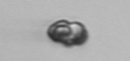
Label: Dinophyceae